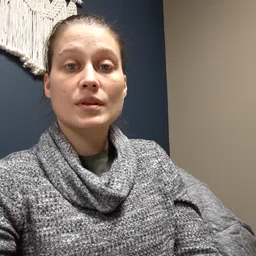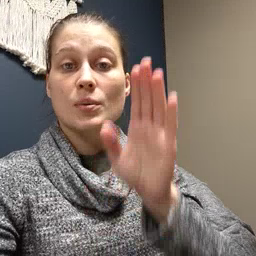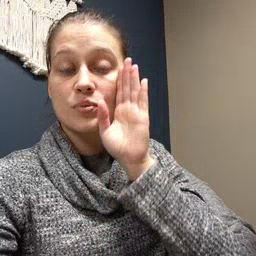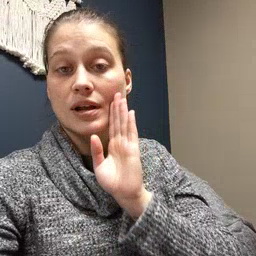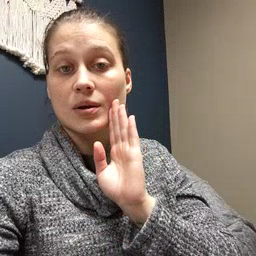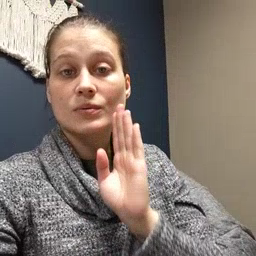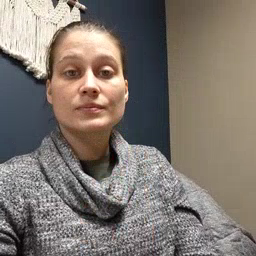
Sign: brown